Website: lowes
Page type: billing-address
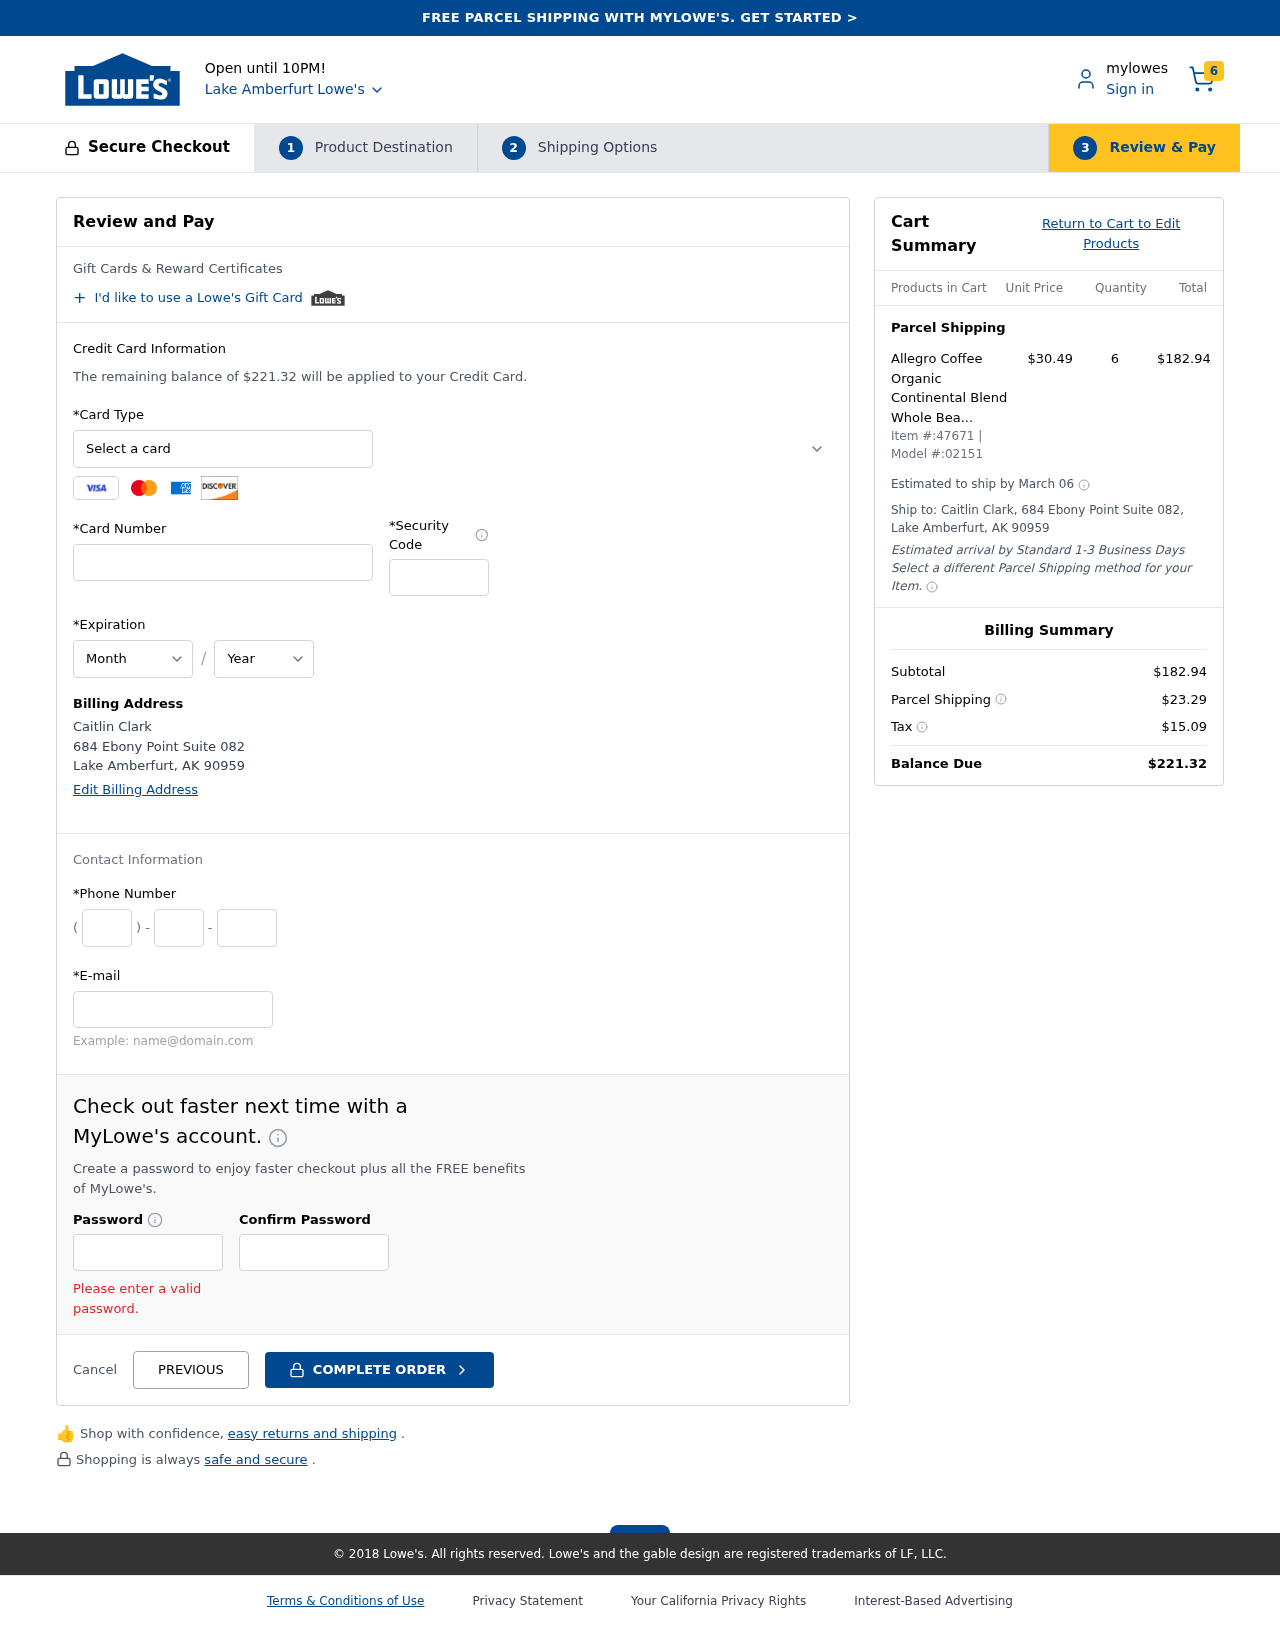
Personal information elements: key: PII_CARD_CVV
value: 260
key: PII_CARD_EXPIRY_MONTH
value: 07
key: PII_CARD_EXPIRY_YEAR
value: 27
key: PII_CARD_NUMBER
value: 2250 3323 8960 4794
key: PII_CARD_TYPE
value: Mastercard
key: PII_CITY
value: Lake Amberfurt
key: PII_CITY_STATE_ZIP
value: Lake Amberfurt, AK 90959
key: PII_EMAIL
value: cclark@hotmail.com
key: PII_FULLNAME
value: Caitlin Clark
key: PII_PHONE_AREA
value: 561
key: PII_PHONE_PREFIX
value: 440
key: PII_PHONE_SUFFIX
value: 2584
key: PII_STREET
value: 684 Ebony Point Suite 082
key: PII_FULLNAME2
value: Caitlin Clark
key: PII_STATE_ABBR
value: AK
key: PII_POSTCODE
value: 90959
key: PII_POSTCODE_FULL
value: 90959
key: PII_CITY_STATE
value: Lake Amberfurt, AK
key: PII_POSTCODE_NUMERIC
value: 90959
Product elements: key: PRODUCT1_NAME
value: Allegro Coffee Organic Continental Blend Whole Bean Coffee, 12 oz
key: PRODUCT1_PRICE
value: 30.49
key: PRODUCT1_QUANTITY
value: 6
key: PRODUCT_ITEM_NUMBER
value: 47671
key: PRODUCT_MODEL_NUMBER
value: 02151
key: PRODUCT1_LINE_TOTAL
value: $182.94
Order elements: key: ORDER_NUM_ITEMS
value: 6
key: ORDER_TOTAL
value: $221.32
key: ORDER_SHIPPING_DATE
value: March 06
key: ORDER_SUBTOTAL
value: $182.94
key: ORDER_SHIPPING_COST
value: $23.29
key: ORDER_TAX
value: $15.09